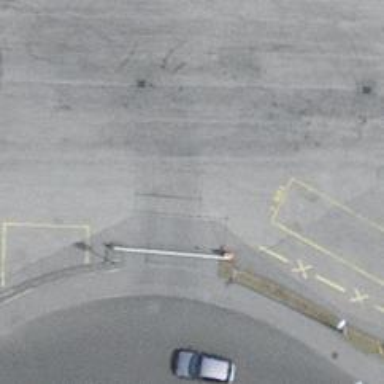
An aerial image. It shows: Lift gate barrier.